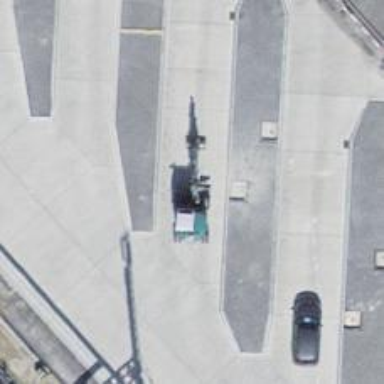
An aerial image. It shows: Bus stop equipped with public transport stop position.